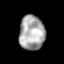
Tissue: lung
Cell type: Epithelial cells
Senescence score: 0.2167
Nuclear area (px): 857
Mean DAPI intensity: 168.923